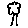
Label: tree